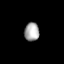
Tissue: lung
Cell type: Endothelial cells
Senescence score: 0.6292
Nuclear area (px): 270
Mean DAPI intensity: 166.867